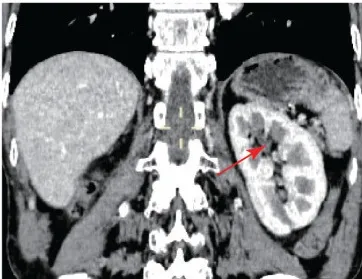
Imaging examination before and after immunotherapy. (D) After the ninth immunotherapy. The space-occupying lesion in the upper calyx of the left kidney had shrunk to 3 mmx4 mm.
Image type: radiology (ct)